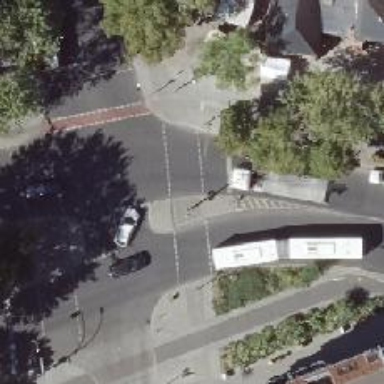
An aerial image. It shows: Footway made of asphalt leading to traffic island.